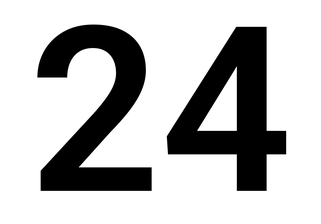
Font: Roboto_SemiBold